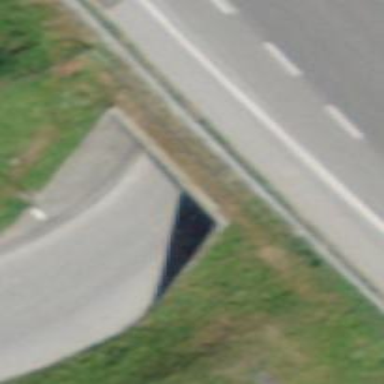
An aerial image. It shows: Unclassified road with asphalt surface leading through tunnel.